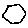
Label: hexagon